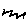
Label: zigzag